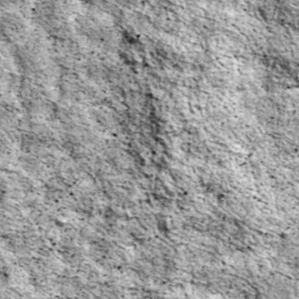
Label: non_frost